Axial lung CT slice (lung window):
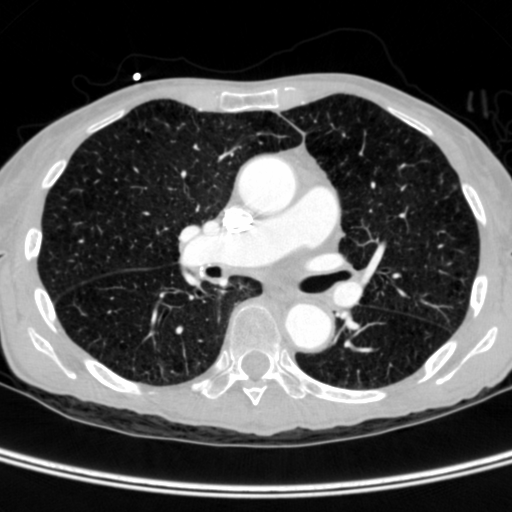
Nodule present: no